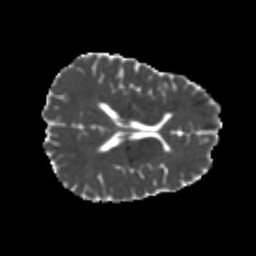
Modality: MD
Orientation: axial
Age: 25
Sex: male
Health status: healthy
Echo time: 0.074 s